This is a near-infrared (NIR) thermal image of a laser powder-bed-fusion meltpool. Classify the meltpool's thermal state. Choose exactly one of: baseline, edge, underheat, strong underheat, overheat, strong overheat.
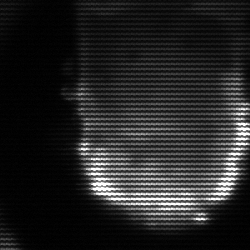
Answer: baseline